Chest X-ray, PA view. Patient: 33 years old, sex F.
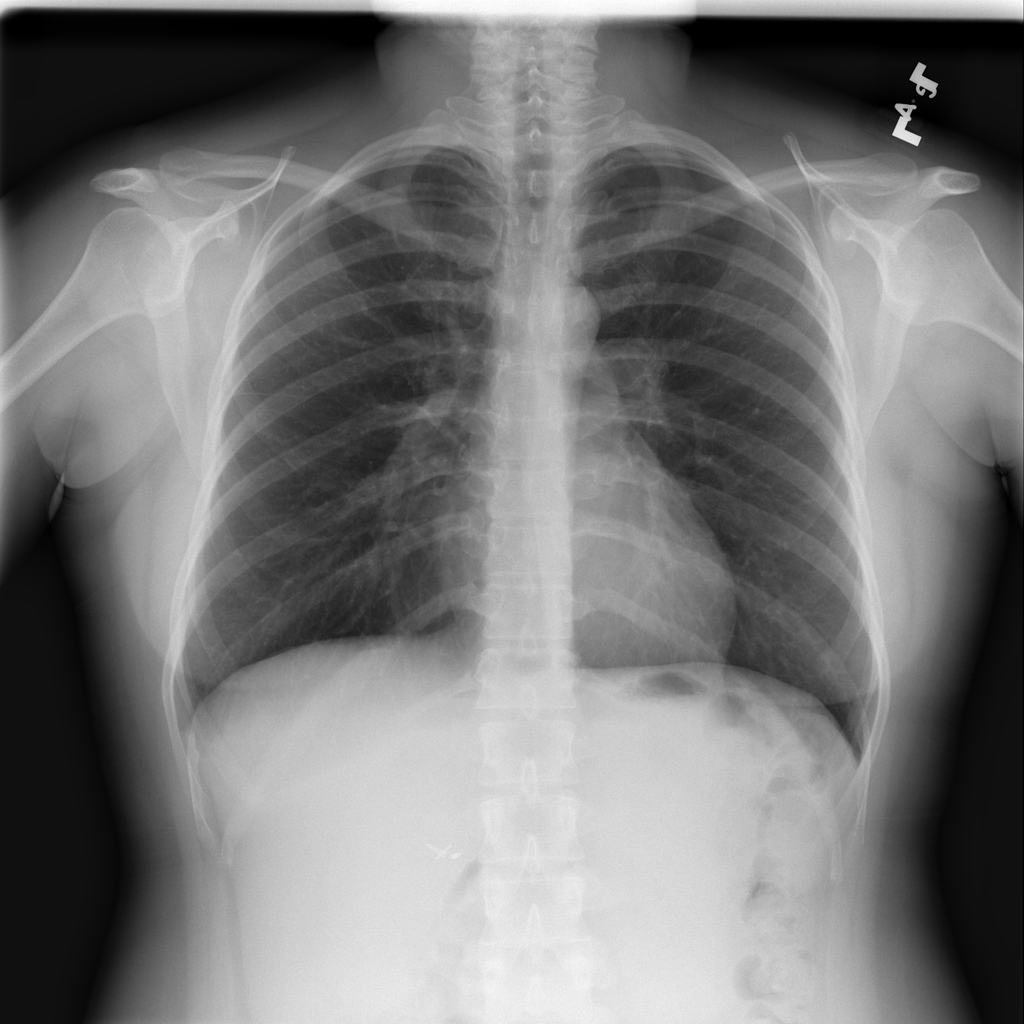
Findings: No Finding